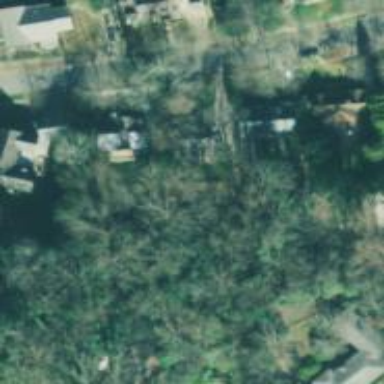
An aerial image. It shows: Park located in historic district.